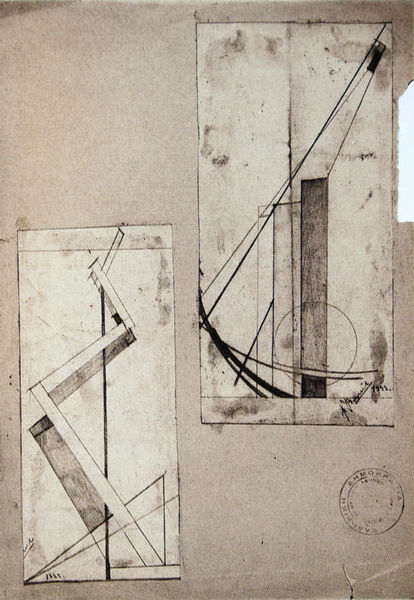
Titel: Zwei Entwürfe für Konstruktionen oder Sendetürme
Künstler: Konstantin Wjalow
Institution: Art Co. Ltd. (Sammlung George Costakis)
Schlagwörter: skizze